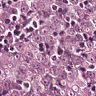
Metastatic tissue present: yes